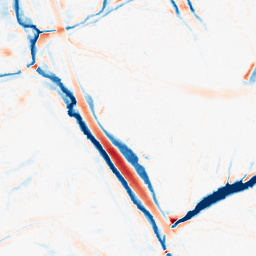
Category: morphological
Decomposition family: tophat_combined
Decomposition parameters: size: 10
Upsampling method: bilinear
Upsampling parameters: scale: 2
Upsampling scale: 2